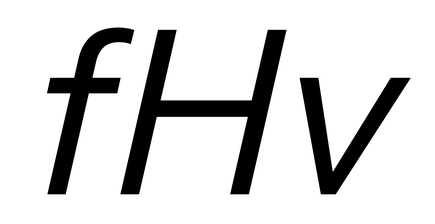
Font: InstrumentSans-Italic_Italic